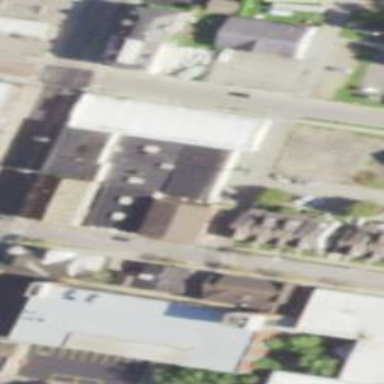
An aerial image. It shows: Building.